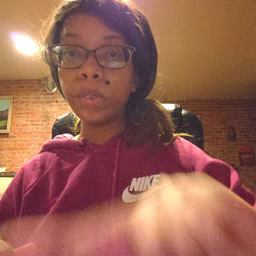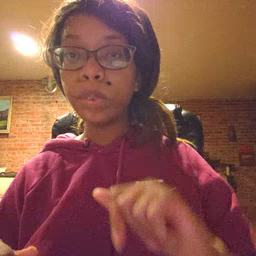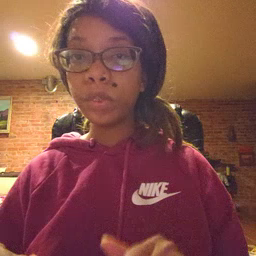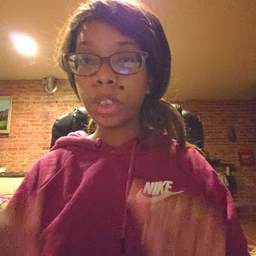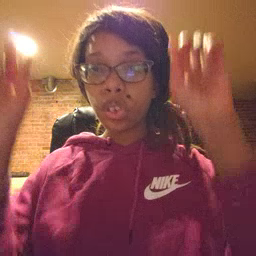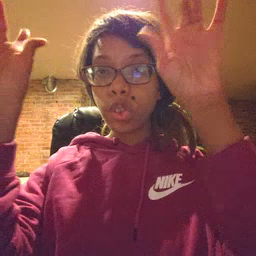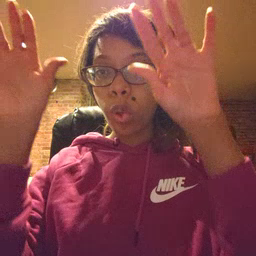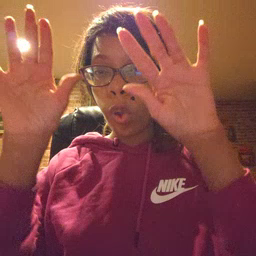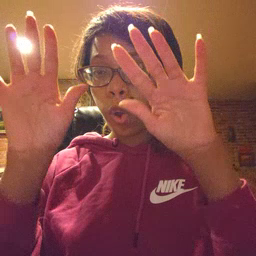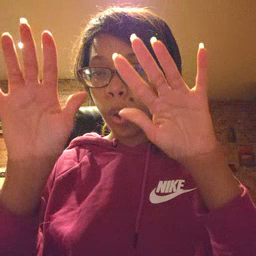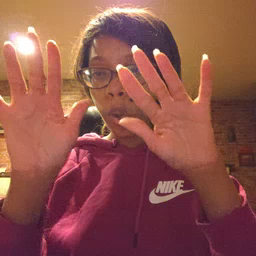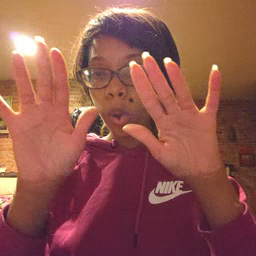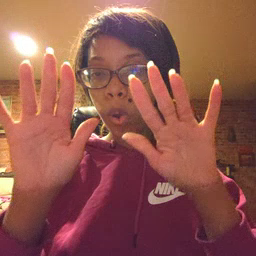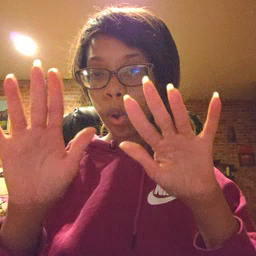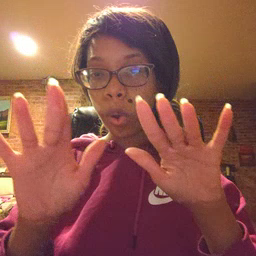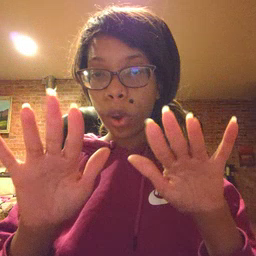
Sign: snow